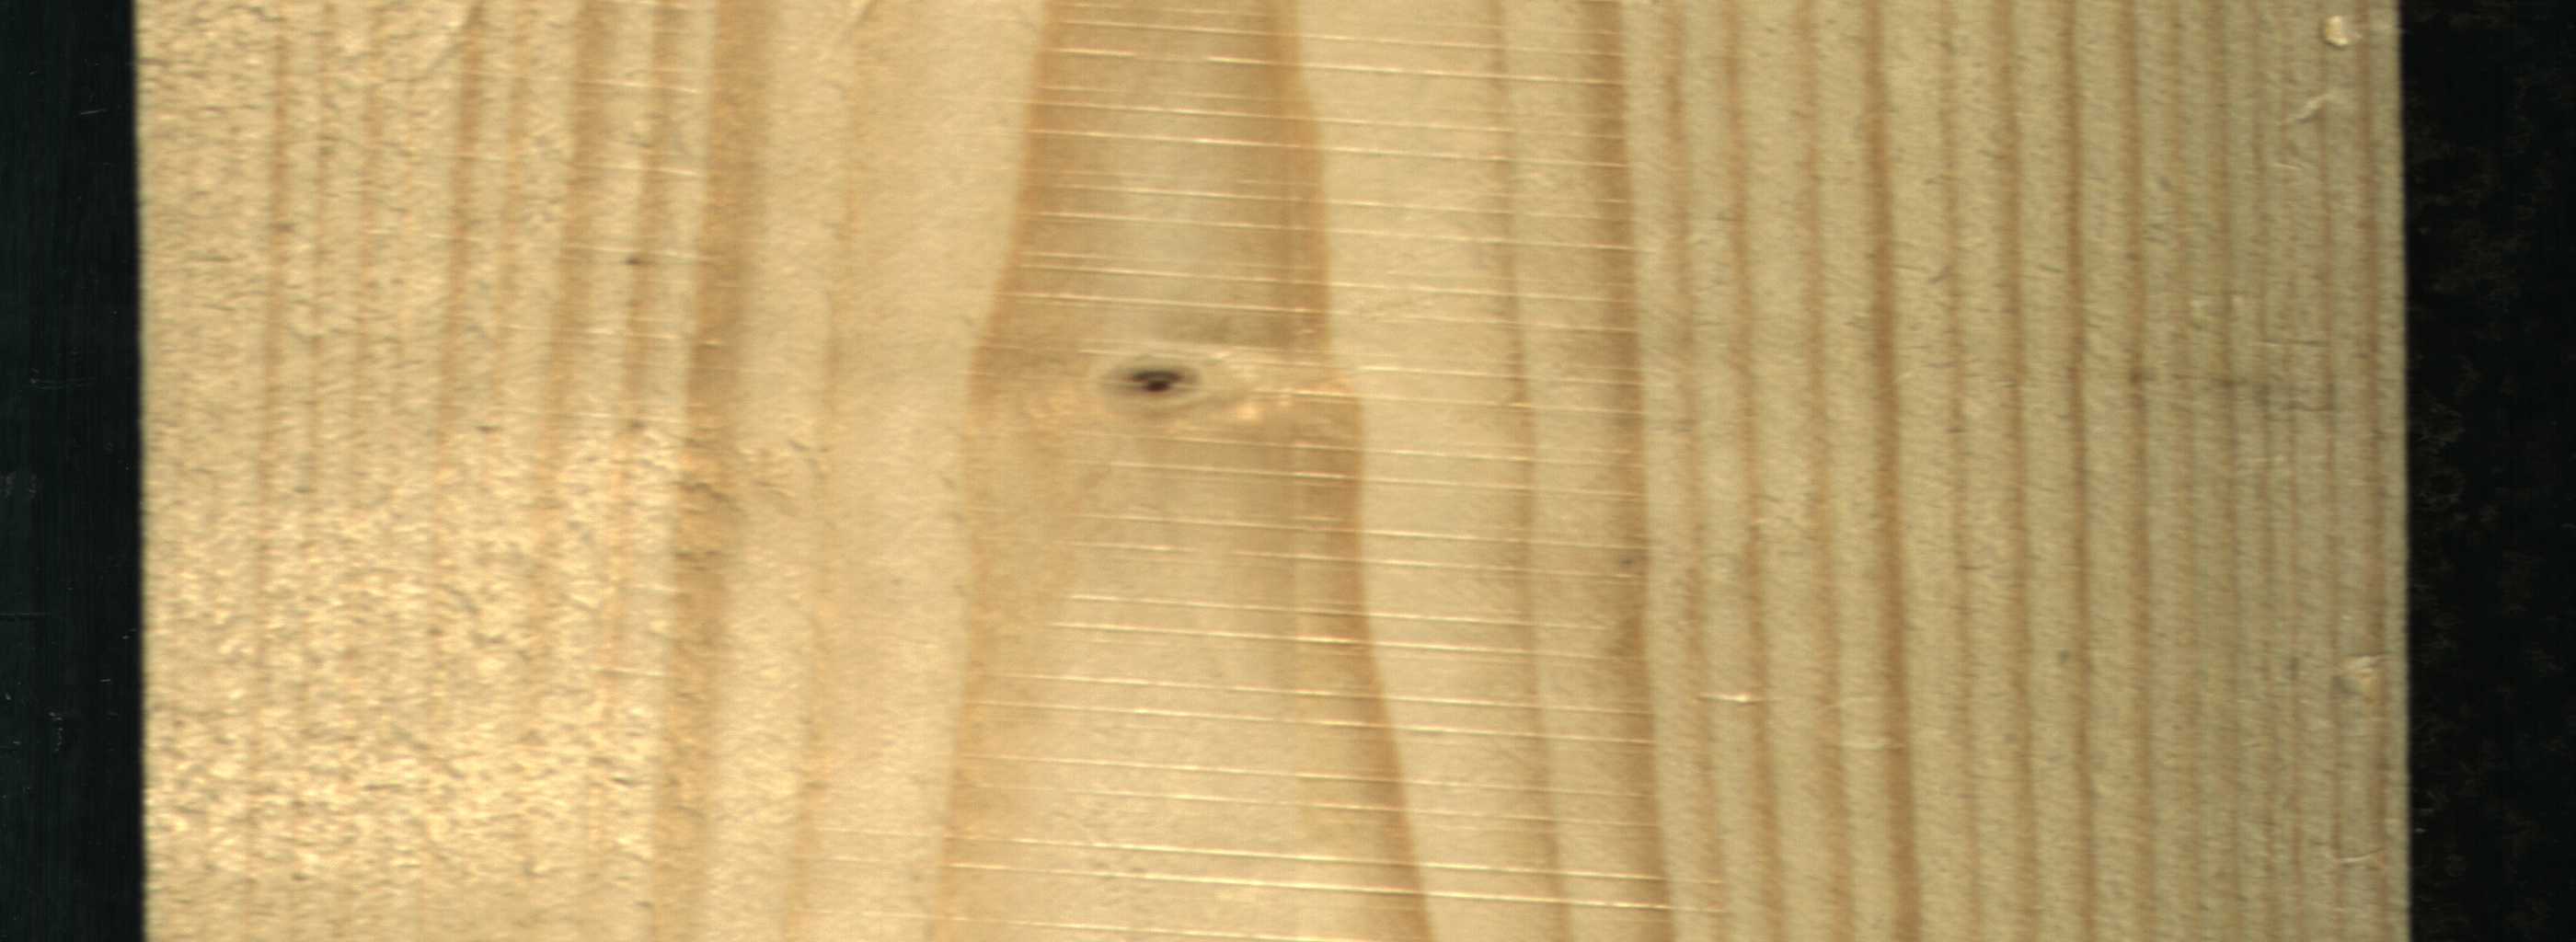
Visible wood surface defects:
Live_Knot